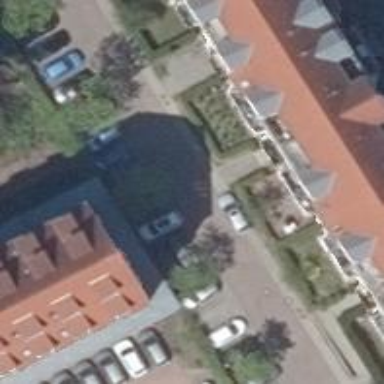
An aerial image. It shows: Living street.